Question: I am having performance problem in Delete statement on sql server.
The table Config contains about 7 million rows, table details:
1. TERMINAL_ID (varchar(50))
2. ATTRIBUTE(varchar(50))
3. VALUE (nvarchar(1000))
Clustered Unique Index On AND
The Code Looks like this, where attributes length is 1500 and this program needs about 1 hour to complete, which is very slow for delete:
'''
PreparedStatement statement = null;
String sql = "DELETE FROM Config WHERE TERMINAL_ID = ? AND ATTRIBUTE = ?");
for (String attribute : attributes) {
if (statement == null) {
statement = connection.prepareStatement(sqlDelete);
}
statement.setString(1, terminalId);
statement.setString(2, attribute);
statement.executeUpdate();
}
'''
When I run this query for 1500 times in Management Studio It needs just seconds to delete. Execution Plan looks like this:

The Problem goes off when the number of rows is small.
Any Idea ?
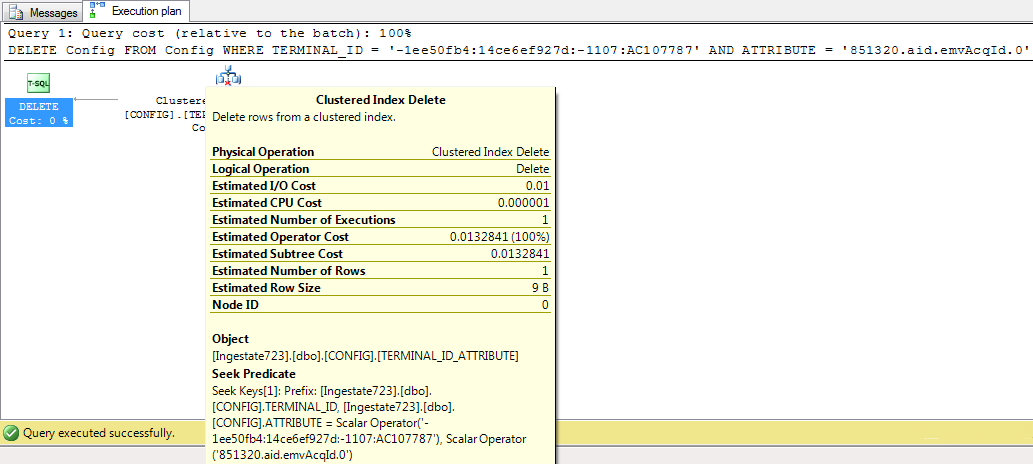
Answer: I have found the problem and solved it. The problem was in the method , which was generating different query and the execution plan was different.
I opened SQL Server Activity Monitor where was running the query

So I right clicked on the query and opened the execution plan which looks like:

As I guessed SQL Server was calling CONVERT_IMPLICIT function for every rows and was scanning in clustered index. This software is Third party so I had to change column to nvarchar and problem has gone.